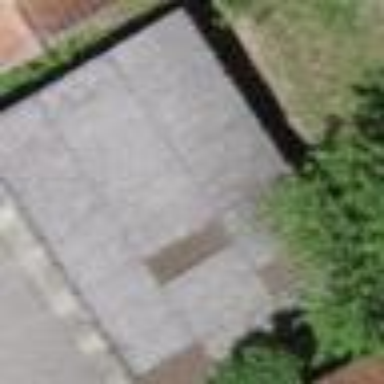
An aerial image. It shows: Group of garages.